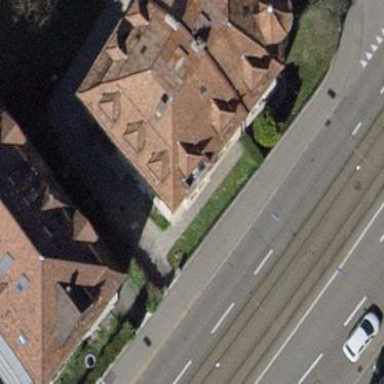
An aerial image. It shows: Apartments building with mansard roof.